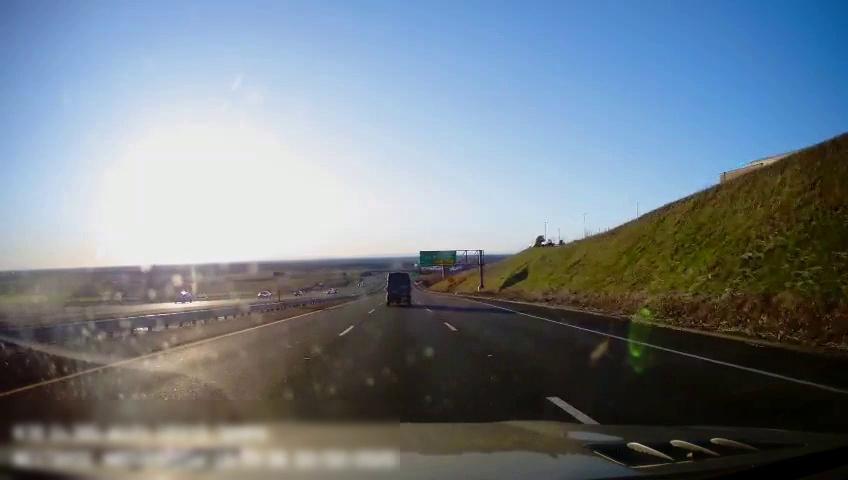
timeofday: Day
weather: Sunny
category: Drivable Space
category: Drivable Space
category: Vehicles | Truck
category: Vehicles | Car
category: Vehicles | Car
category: Vehicles | Car
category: Lanes | Current Lane
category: Lanes | Current Lane
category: Lanes | Alternate Lane
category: Lanes | Alternate Lane
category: Traffic | Signs